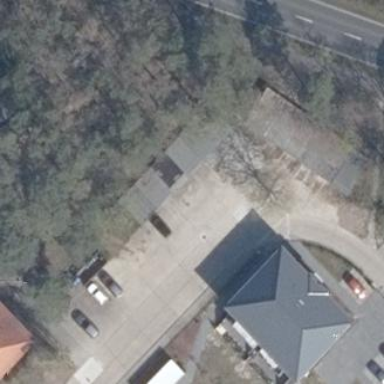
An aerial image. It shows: Group of garages.